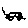
Label: car